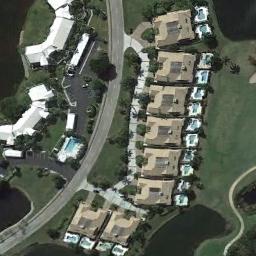
Label: residential